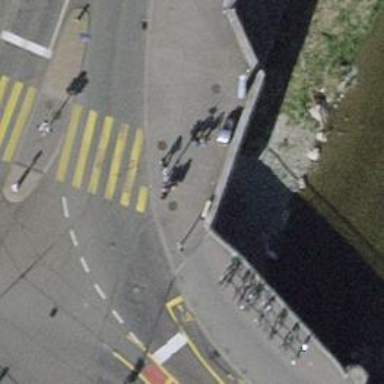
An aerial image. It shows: Asphalt sidewalk.